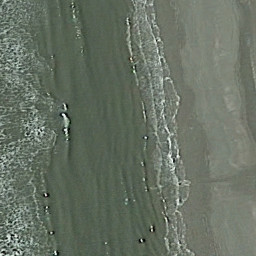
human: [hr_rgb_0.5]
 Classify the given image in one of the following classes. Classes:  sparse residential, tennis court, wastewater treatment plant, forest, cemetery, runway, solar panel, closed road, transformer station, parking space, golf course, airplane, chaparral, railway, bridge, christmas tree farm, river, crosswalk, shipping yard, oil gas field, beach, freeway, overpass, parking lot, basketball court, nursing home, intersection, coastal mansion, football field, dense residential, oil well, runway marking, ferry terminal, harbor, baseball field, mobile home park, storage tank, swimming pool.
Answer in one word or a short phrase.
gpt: beach